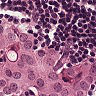
Metastatic tissue present: yes